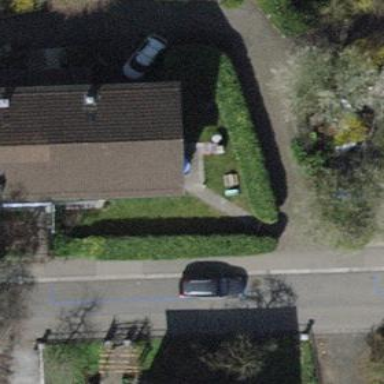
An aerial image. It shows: Residential garden.